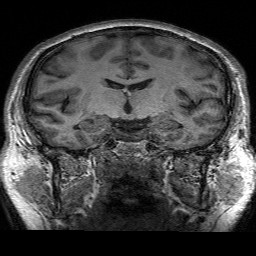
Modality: T1w
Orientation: sagittal
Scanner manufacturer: siemens
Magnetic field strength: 3 T